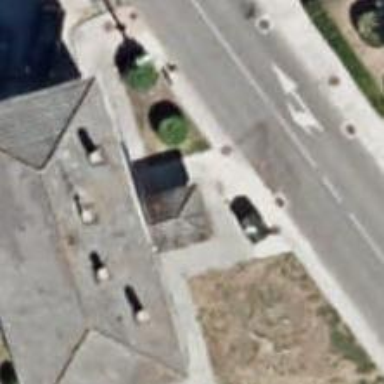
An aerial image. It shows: Sidewalk along the footway.